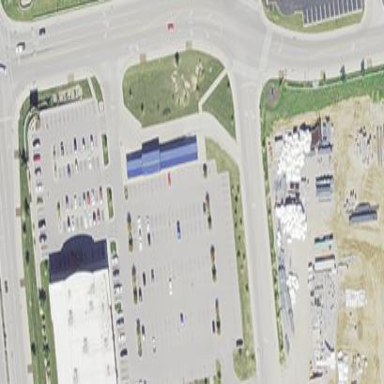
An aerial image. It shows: Parking area designed for buses with park and ride facility.